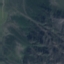
Label: HerbaceousVegetation